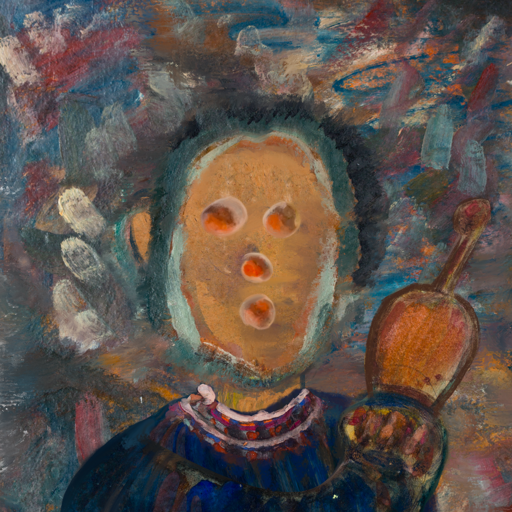
Background: Boggyland, Head And Neck Front: In_The_Sun, Face Front: Rupkatha, Bust: Pipe, Hair Front: Boggyland, Head Accessory: Blank, Second Necklace: Blank, Necklace: Hypocrite_1, Baby: Blank